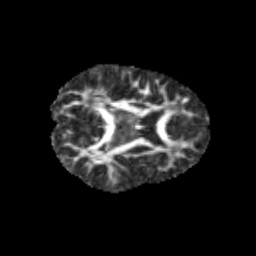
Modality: FA
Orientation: axial
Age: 9
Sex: male
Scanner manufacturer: siemens
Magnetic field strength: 3 T
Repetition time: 3.8 s
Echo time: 0.07 s